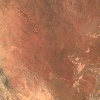
Label: land